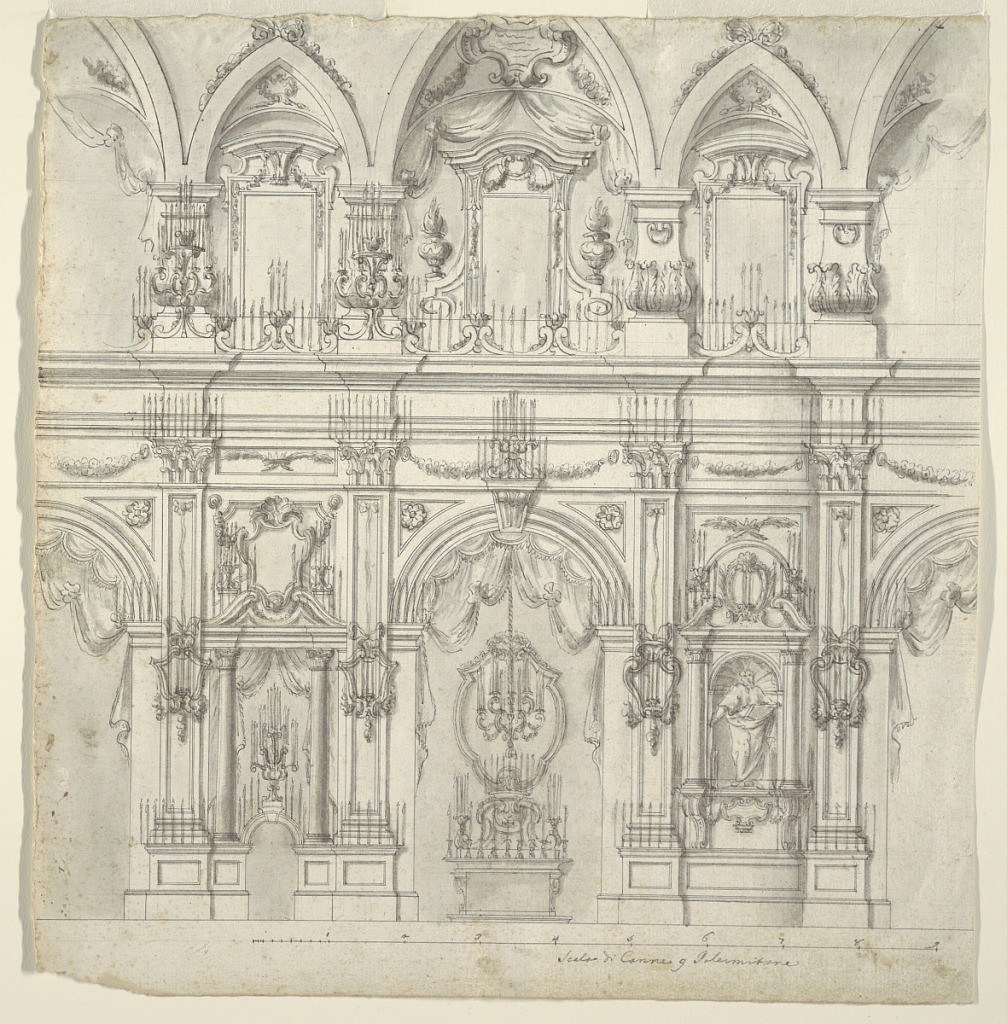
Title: Elevation of the Nave of a Church
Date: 18th century
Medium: Pen and black ink, brush and gray wash on white laid paper
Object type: Drawing
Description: Architectural interior drawing of a two-tiered wall decorated with candelabrum, statues, columns, and pediments.